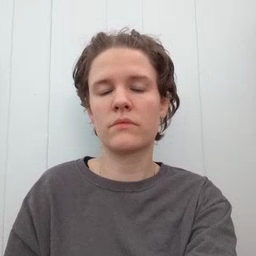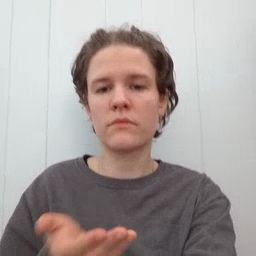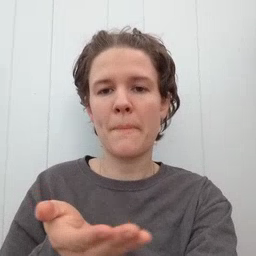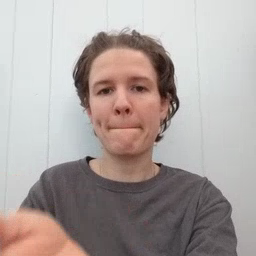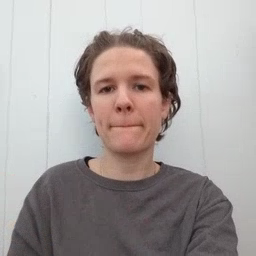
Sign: boat